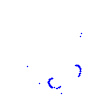
Particle: proton